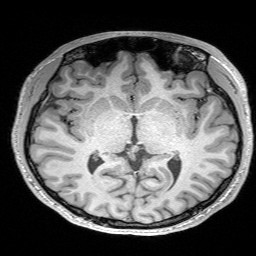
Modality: T1w
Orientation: coronal
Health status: healthy
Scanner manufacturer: siemens
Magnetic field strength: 3 T